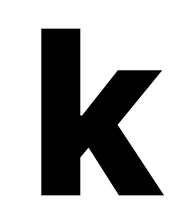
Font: Inter_ExtraBold